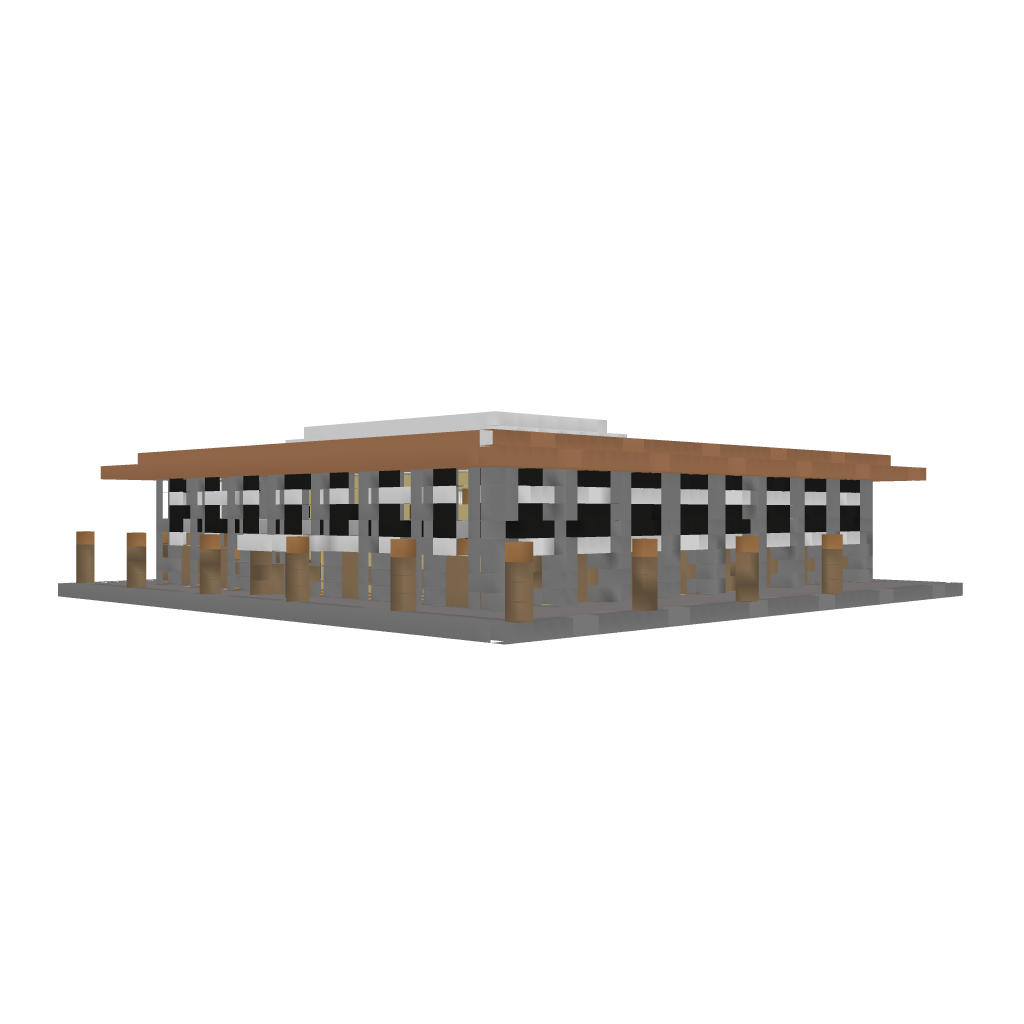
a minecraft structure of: School